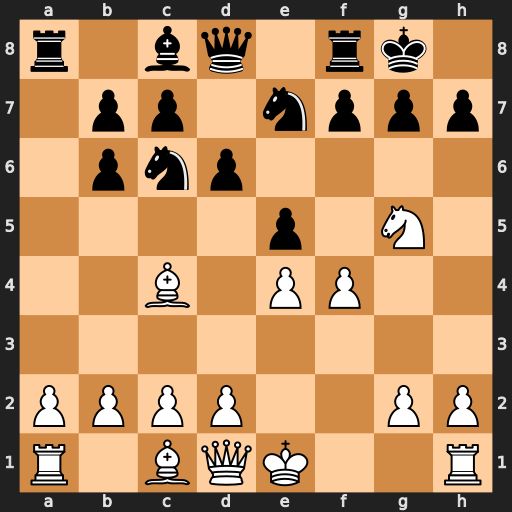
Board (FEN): r1bq1rk1/1pp1nppp/1pnp4/4p1N1/2B1PP2/8/PPPP2PP/R1BQK2R
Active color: w
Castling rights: KQ
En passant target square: -
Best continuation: Qh5 h6 Nxf7